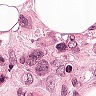
Metastatic tissue present: yes